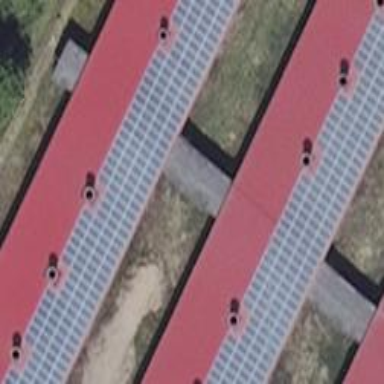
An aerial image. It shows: Solar-powered generator using photovoltaic technology. This small installation generates electricity through solar photovoltaic panels.